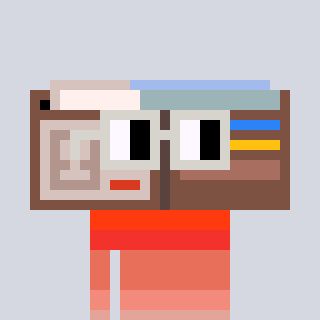
a pixel art character with square light gray glasses, a wallet-shaped head and a teal-colored body on a cool background